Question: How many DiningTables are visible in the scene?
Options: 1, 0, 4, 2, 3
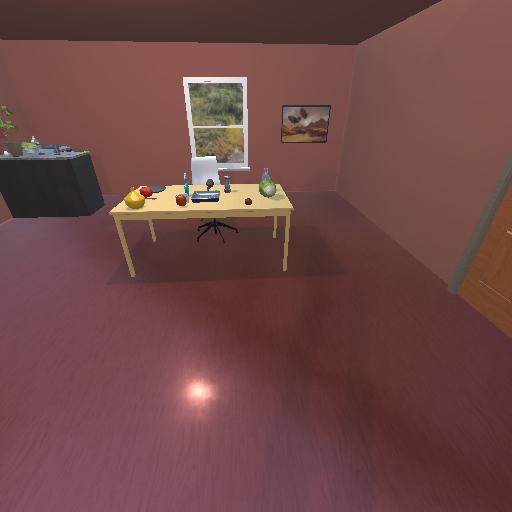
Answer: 1